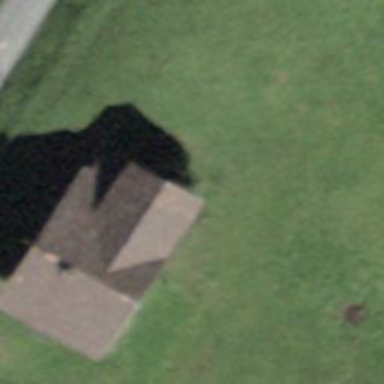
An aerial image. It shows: Cabin.